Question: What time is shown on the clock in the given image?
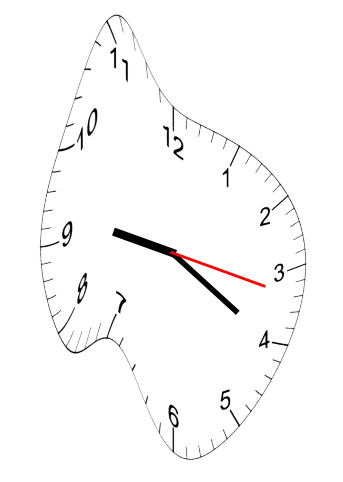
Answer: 09:20:17